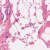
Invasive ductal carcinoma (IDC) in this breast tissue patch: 0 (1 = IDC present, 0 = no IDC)